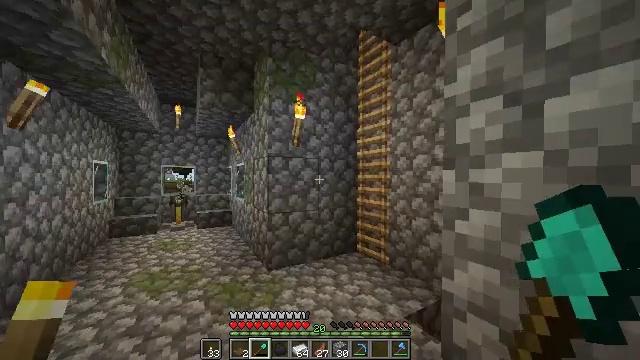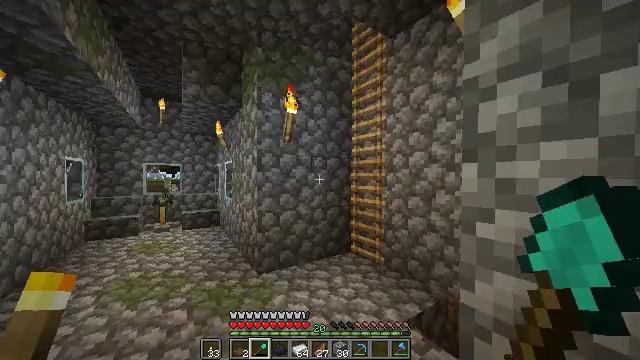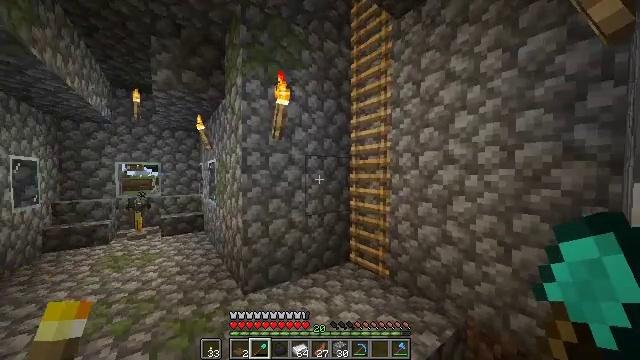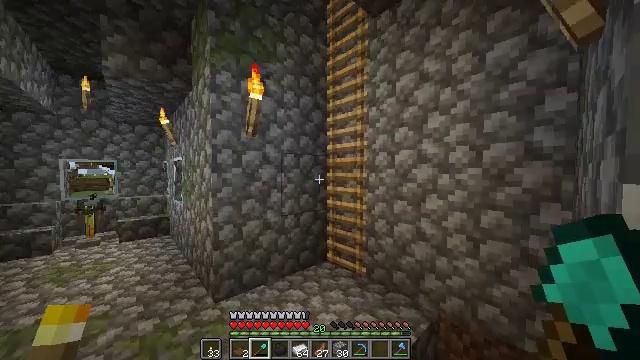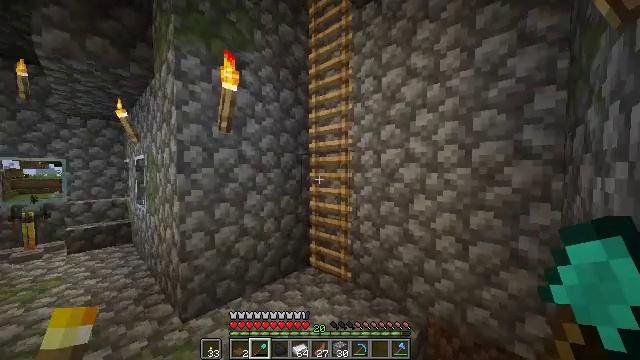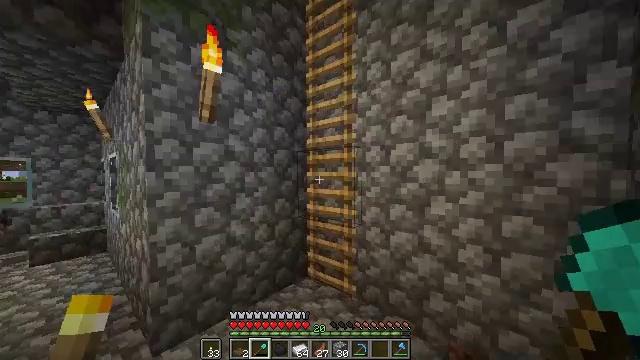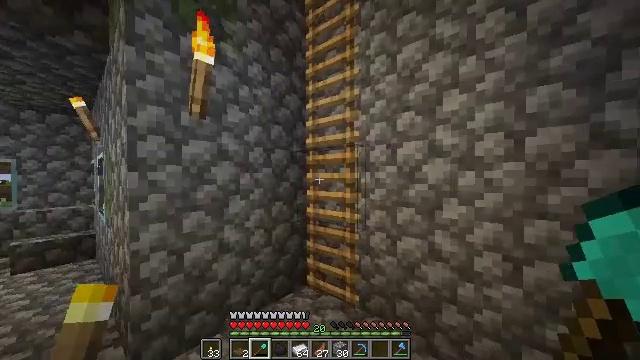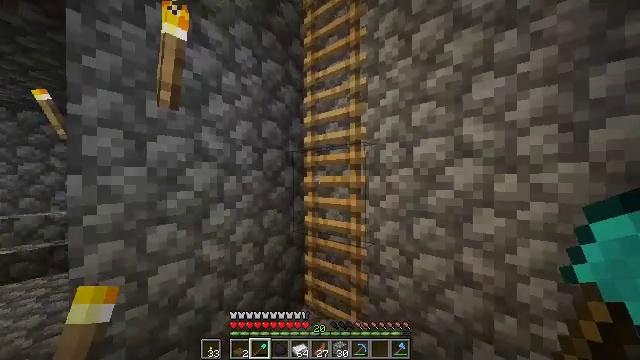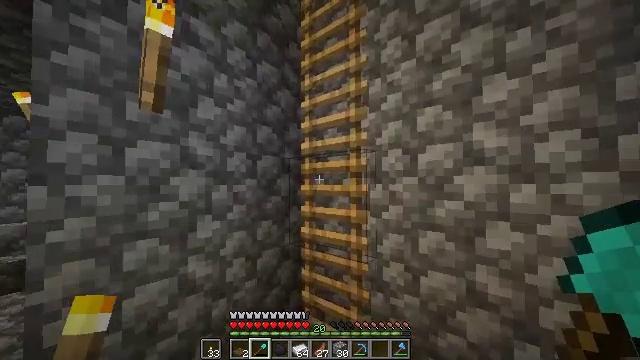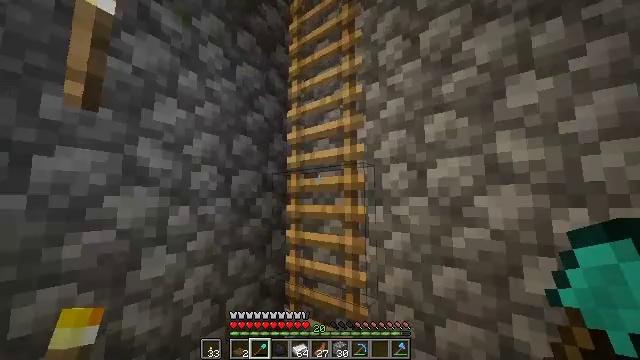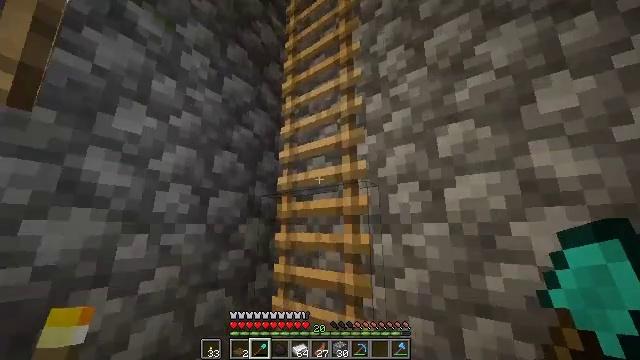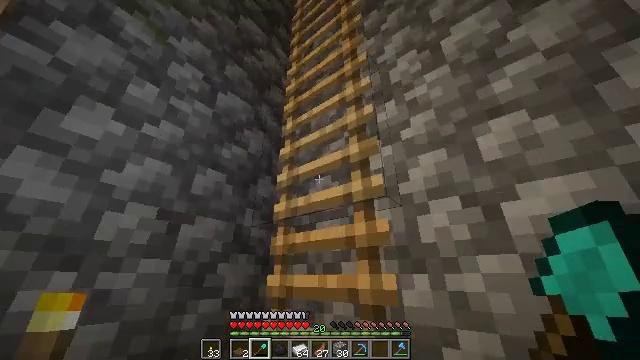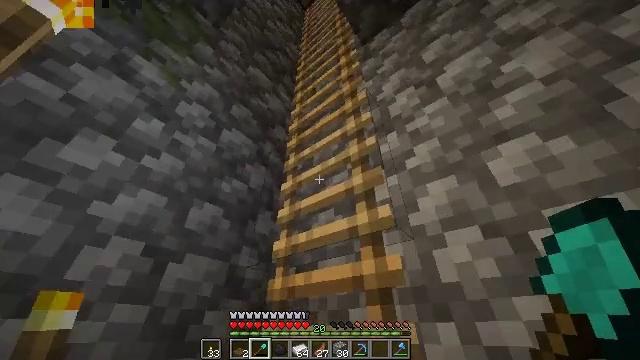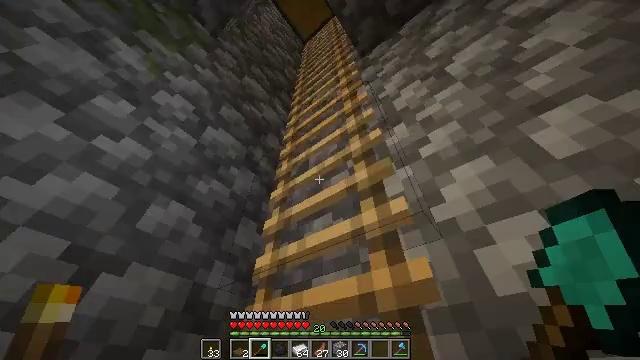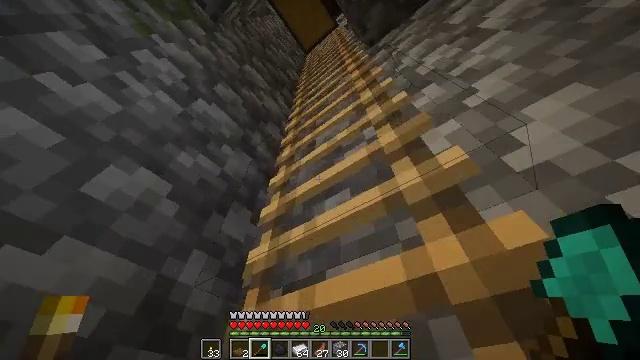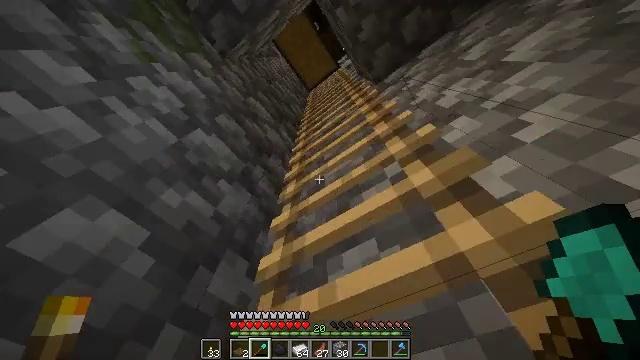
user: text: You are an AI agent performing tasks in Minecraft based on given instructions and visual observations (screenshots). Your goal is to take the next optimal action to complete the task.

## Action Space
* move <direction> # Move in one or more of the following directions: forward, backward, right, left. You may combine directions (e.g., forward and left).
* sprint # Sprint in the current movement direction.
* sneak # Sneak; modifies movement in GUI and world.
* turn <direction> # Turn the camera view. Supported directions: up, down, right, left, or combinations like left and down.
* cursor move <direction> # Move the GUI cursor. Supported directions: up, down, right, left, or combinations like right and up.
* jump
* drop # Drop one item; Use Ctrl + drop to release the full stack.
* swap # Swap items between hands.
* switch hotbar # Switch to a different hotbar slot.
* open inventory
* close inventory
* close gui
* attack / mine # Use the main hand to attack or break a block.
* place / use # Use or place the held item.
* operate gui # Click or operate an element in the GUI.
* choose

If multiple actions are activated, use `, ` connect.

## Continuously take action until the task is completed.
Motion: motion action
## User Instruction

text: Make a light gray carpet using light gray wool.
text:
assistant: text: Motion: move forward, sprint, turn right
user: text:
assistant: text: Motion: move forward, sprint, turn right
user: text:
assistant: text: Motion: move forward, turn right
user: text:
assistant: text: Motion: move forward, turn right
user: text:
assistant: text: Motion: move forward, sprint, turn right
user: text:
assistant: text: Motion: move forward, sprint
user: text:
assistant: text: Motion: move forward, sprint, turn up
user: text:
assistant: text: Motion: move forward, turn up
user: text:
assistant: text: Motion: move forward, turn right and up
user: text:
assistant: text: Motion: move forward, sprint, turn up
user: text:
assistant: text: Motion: move forward, sprint, turn left and up
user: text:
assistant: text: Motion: move forward, sprint, turn left and up
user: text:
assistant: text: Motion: move forward, turn right and up
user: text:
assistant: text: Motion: move forward, turn up
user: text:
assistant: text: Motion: move forward, turn right and up, jump
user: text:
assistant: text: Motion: move forward, turn up, jump
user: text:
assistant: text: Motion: move forward, turn right and up, jump
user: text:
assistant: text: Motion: move forward, turn right, jump
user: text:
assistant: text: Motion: move forward, jump
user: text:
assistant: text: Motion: move forward, jump
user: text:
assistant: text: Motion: move forward, jump
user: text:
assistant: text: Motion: move forward, sprint, turn right, jump
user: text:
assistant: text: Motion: move forward, sprint, turn right, jump
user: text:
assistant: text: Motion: move forward, sprint, turn right and up, jump
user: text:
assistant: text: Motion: move forward, sprint, turn right and up, jump
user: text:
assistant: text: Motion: move forward, turn right and up, jump
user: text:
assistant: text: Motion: move forward, turn up, jump
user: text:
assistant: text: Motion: move forward, jump
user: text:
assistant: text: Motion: move forward, sprint, jump
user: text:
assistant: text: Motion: move forward, sprint, jump